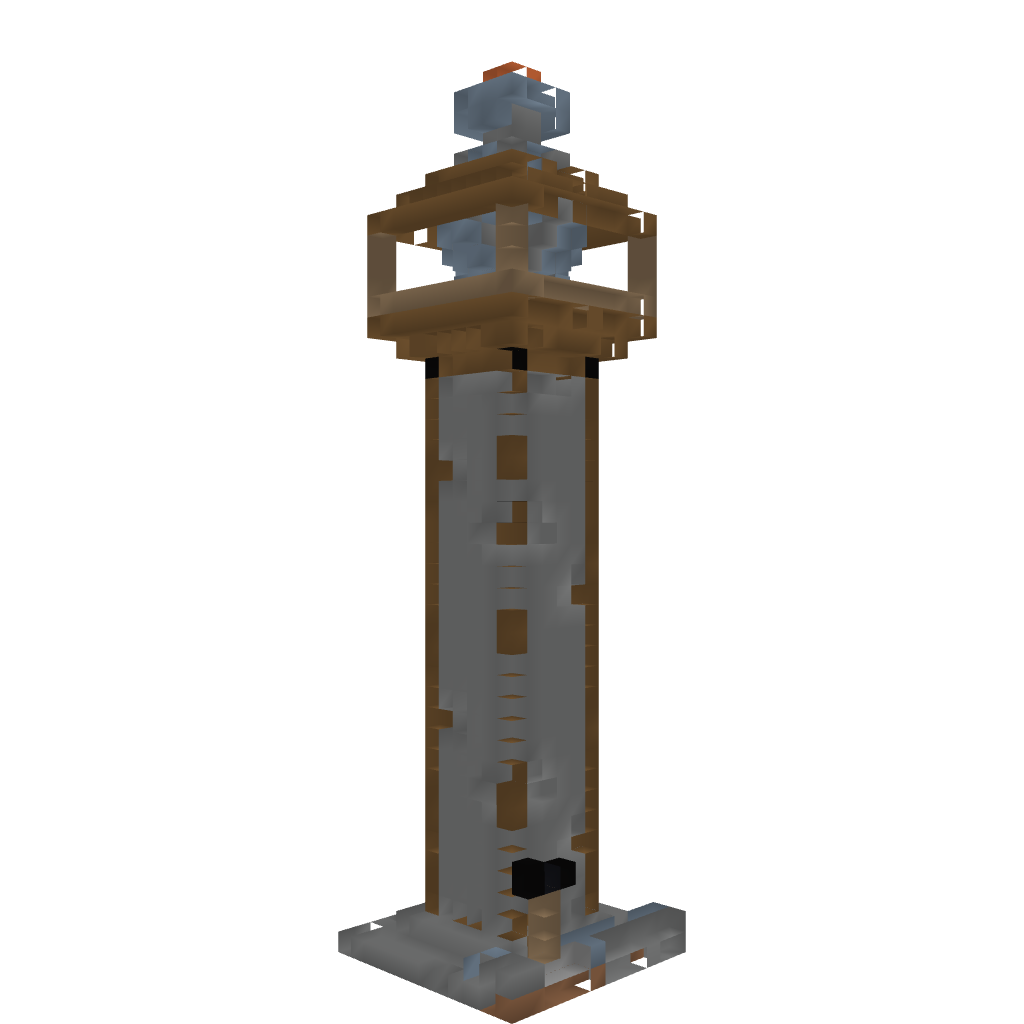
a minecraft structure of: Wood and Stone Watchtower